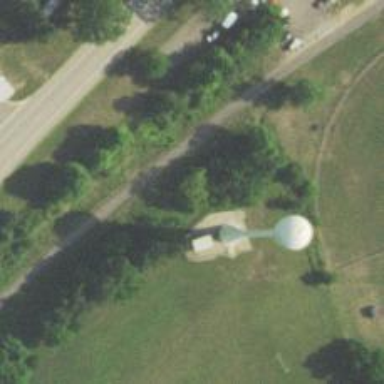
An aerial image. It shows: Water tower that is man-made.